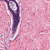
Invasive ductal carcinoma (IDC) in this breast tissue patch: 0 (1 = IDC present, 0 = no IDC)